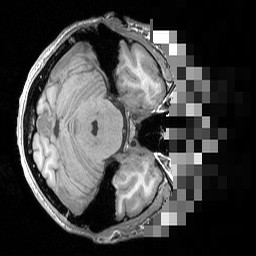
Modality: T1w
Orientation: axial
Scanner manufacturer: siemens
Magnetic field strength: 3 T
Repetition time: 1.5 s
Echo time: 0.00291 s